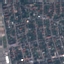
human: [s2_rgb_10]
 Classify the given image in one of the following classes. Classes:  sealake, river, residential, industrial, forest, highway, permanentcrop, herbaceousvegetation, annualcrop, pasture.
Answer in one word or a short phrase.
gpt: Residential